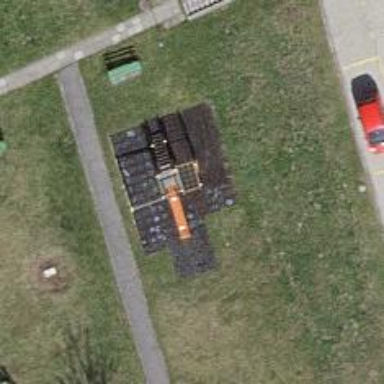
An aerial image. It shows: Playground structure.